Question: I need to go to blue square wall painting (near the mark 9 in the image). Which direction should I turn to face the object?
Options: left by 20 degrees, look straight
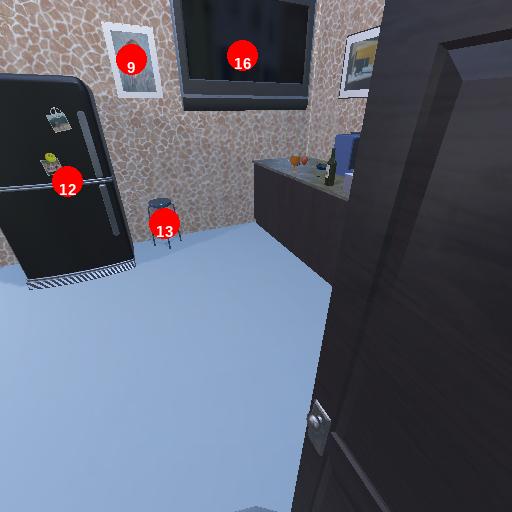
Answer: left by 20 degrees